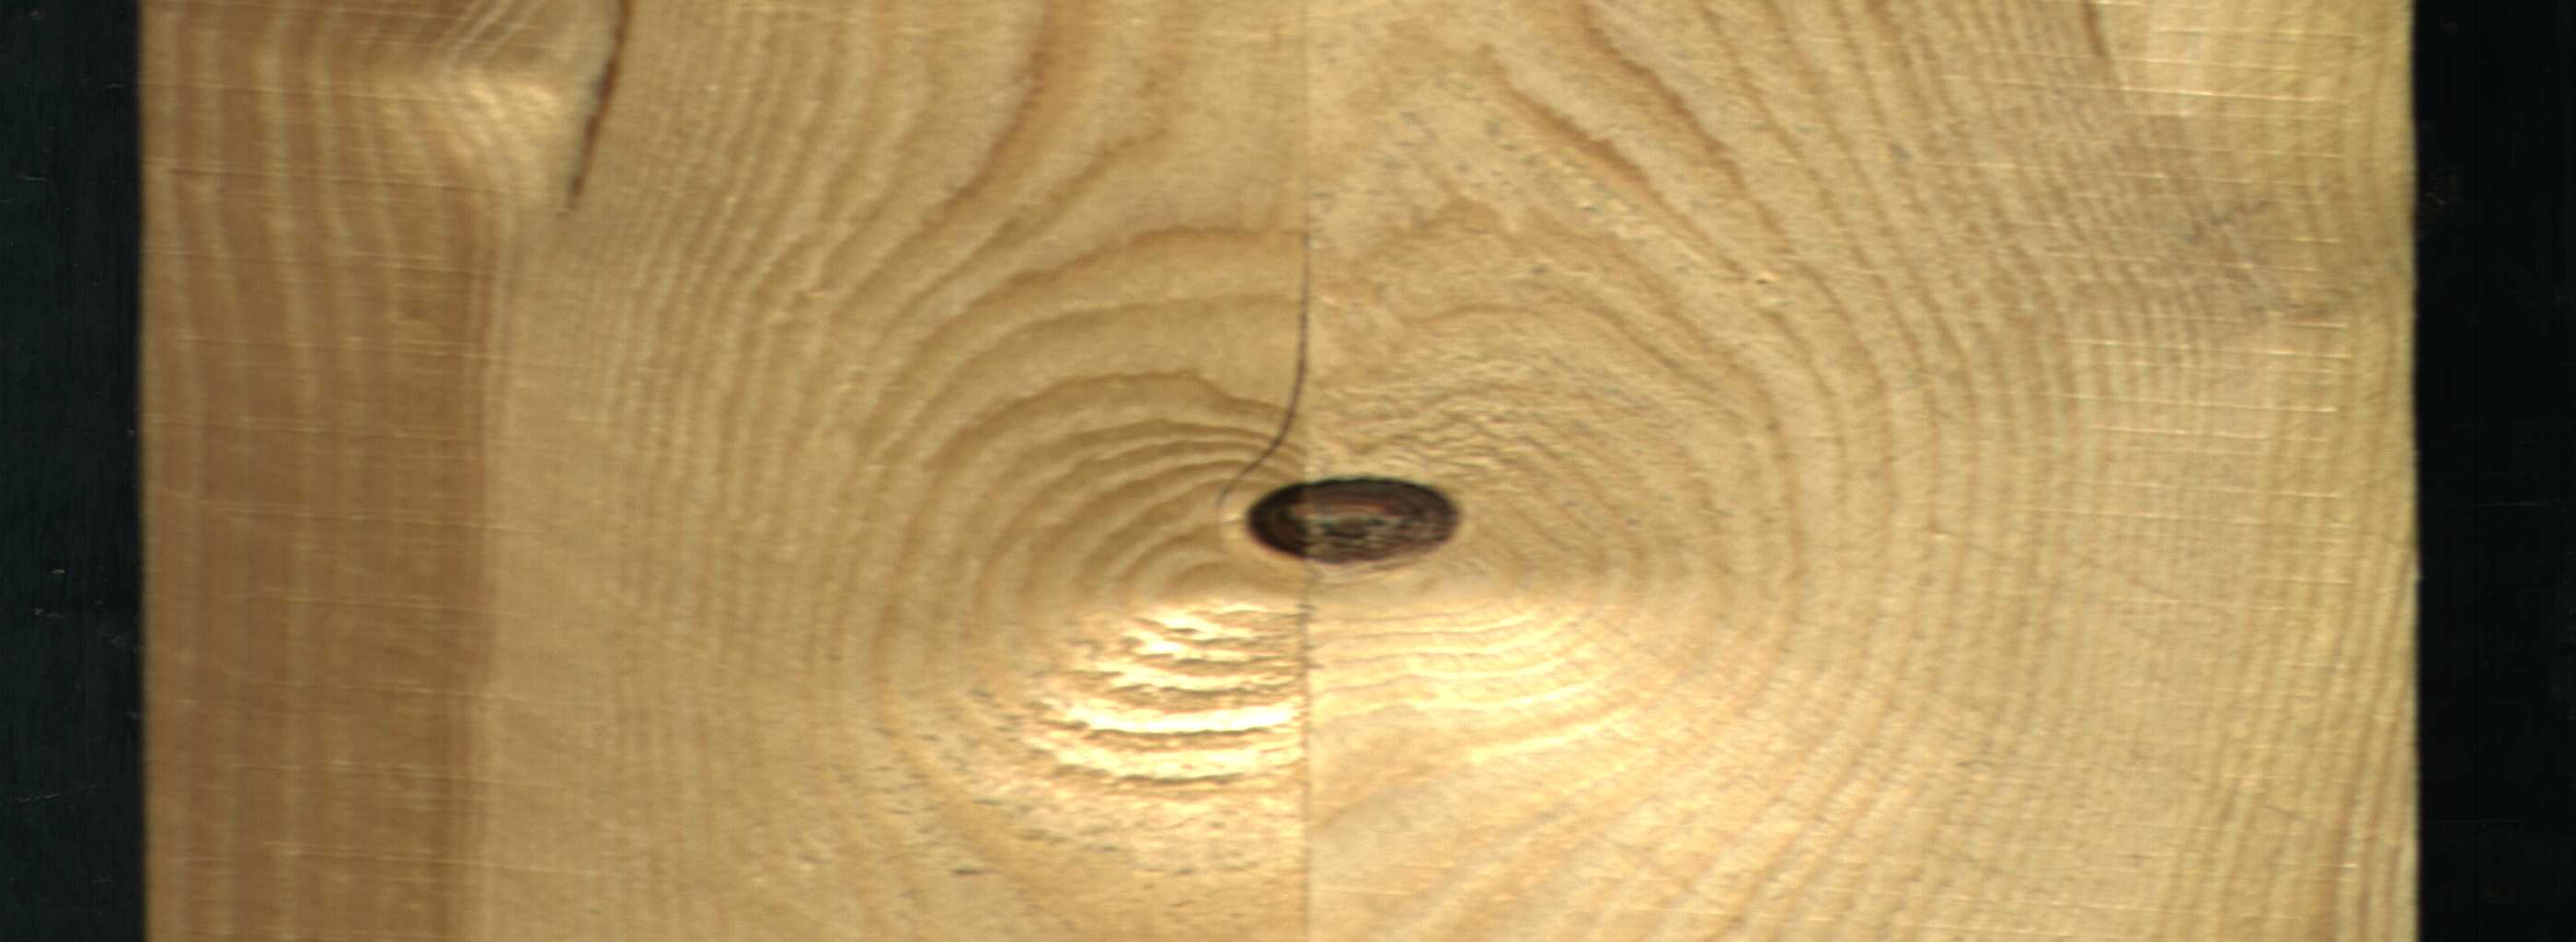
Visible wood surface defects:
resin
Crack
Dead_Knot